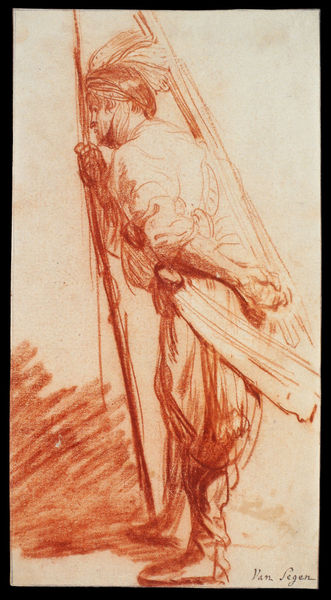
Titel: Orientalischer Krieger, nach links stehend
Künstler: Harmensz van Rijn Rembrandt
Institution: Dresden, Staatliches Kupferstichkabinett
Schlagwörter: feder, hand, mann, schatten, braun, hut, zeichnung, blick, rot, hochformat, hemd, hose, arm, barock, diener, federn, blicken, porträt, signatur, stehend, kopfbedeckung, bogen, stab, studie, lanze, bücken, gestützt, druck, schraffur, schwert, säbel, soldat, strich, waffe, angel, stiefel, rotbraun, speer, pluderhose, turban, rötel, details, holländer, orientale, leger, belgier, striefel, e, van segen, pluederhose, seger, van legen